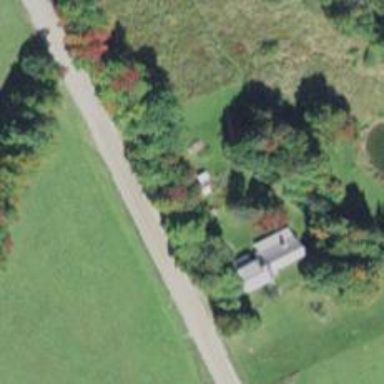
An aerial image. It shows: Simple house.